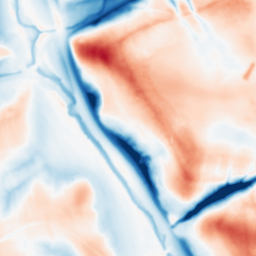
Category: multiscale
Decomposition family: dog_multiscale
Decomposition parameters: sigma_ratio: 1.6
n_scales: 6
base_sigma: 1
Upsampling method: bicubic
Upsampling parameters: scale: 4
Upsampling scale: 4